Question: I have data in a csv file in the following format
'''
0,q20,q25,q30
0,32821,2270,68
1,105586,11366,38
2,205115,33058,50
3,311017,70664,151
4,406328,122150,434
5,482179,186786,1173
6,526470,256057,3109
7,539652,320932,6819
8,528834,374667,13208
9,503959,413366,23917
10,479126,434548,39999
11,459400,444971,61850
12,442047,450753,89661
13,419077,452288,122107
14,383514,445003,159571
15,340851,427740,198738
16,295769,401008,235076
17,252647,371289,271975
18,215557,337070,303704
19,181387,302695,329089
20,154404,270025,347097
>20,<PHONE>,<PHONE>,<PHONE>
'''
and I create a stacked percent barplot with the following code
'''
library(ggplot2)
library(reshape2)
library(scales)
data <- read.csv(file="quality.csv",sep=",",header=TRUE)
datam <- melt(cbind(data[,2:ncol(data)],ind = sort(rownames(data))),is.var = c('ind'))
datam$ind <- as.numeric(datam$ind)
ggplot(datam,aes(x = variable, y = value,fill = factor(as.numeric(ind)))) +
geom_bar(position = "fill") +
scale_y_continuous(labels = percent_format(), expand=c(0,0)) +
scale_fill_discrete("Bases
under
Quality")+xlab("Barcode") +
ylab("Reads")+guides(fill = guide_legend(reverse = TRUE))+
opts(axis.text.x=theme_text(hjust=0, size=8), title="Bases Under Quality", plot.title = theme_text(size = 16))
'''
Which results in

The legend items go from "22" down to "1", but instead I would like them to go in the order specified in the first column of my data, which is from ">20" to 0". Any help?
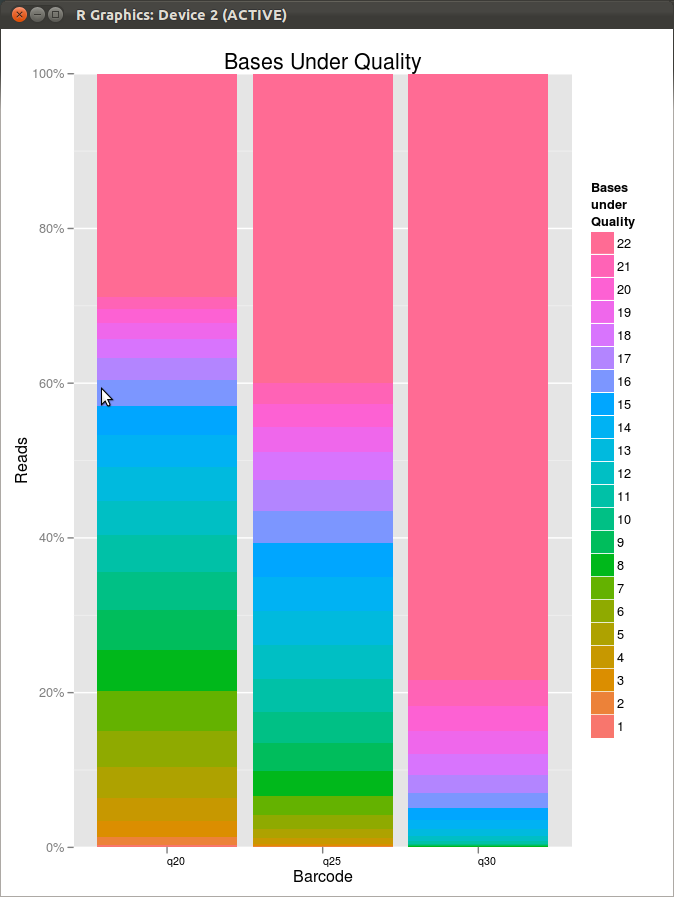
Answer: You just need to create a parallel variable 'ind1' using the values from the first column of 'data' and then make sure it is an ordered factor (with the correct order). Something like this, perhaps:
'''
#I'm calling that first column X0, since that's how it is imported by R
# Column names can't begin with a digit
datam$ind1 <- factor(data$X0[datam$ind],levels = data$X0,ordered = TRUE)
'''
and then use 'ind1' as your fill variable, rather than 'ind'.